Question: I have a chunk such like:
'''
<<echo=T,comment=F,warning=FALSE,cache=FALSE,error=FALSE,message=FALSE,prompt=FALSE>>=
rm("new")
print(summary(glmer(rotams~log(epidays)+daysbirth+rotaarm+gender+epiexlbf+(1|sid),data=rtf2,family=binomial)))
@
'''
which shows a result in PDF like:

# Question1:
How to get rid of the prompt "FALSE"
# Question2:
How to move "(1 | sid)" to the next line? it's out of page width.
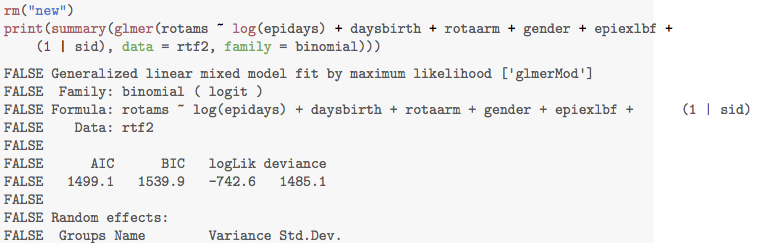
Answer: About your first question,you specified that you want 'comment=F' which changes the comment characters to 'FALSE'. Just remove this option or set it to 'comment=""'.
About your second question, I cannot reproduce your problem.
Hope it helps,
alex